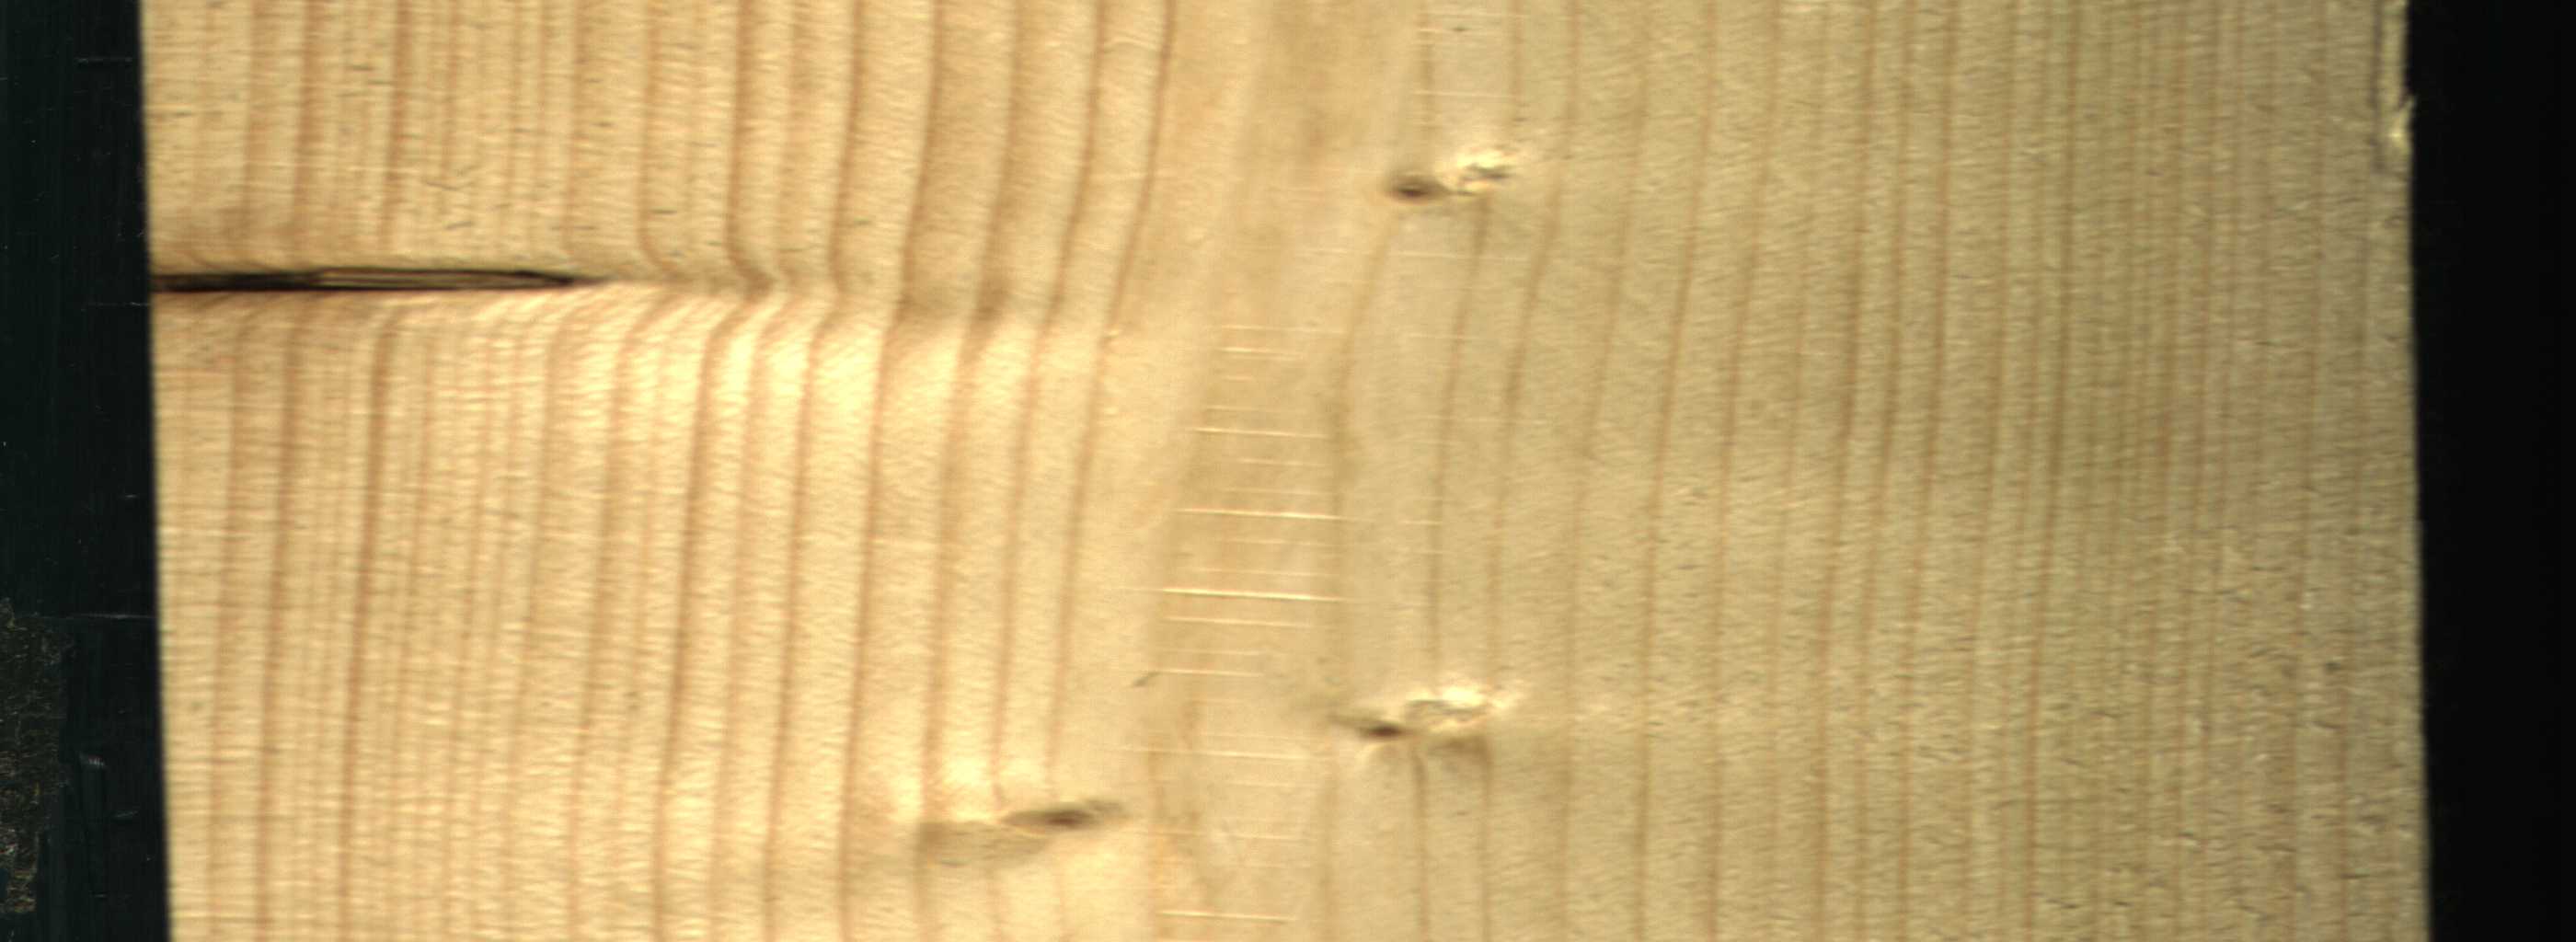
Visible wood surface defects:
Dead_Knot
Live_Knot
Live_Knot
Live_Knot